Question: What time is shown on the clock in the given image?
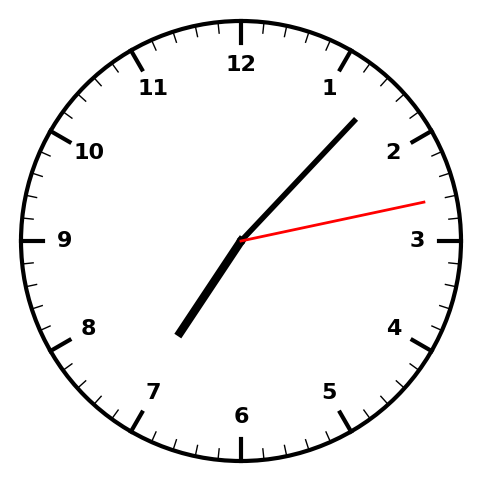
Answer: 07:07:13